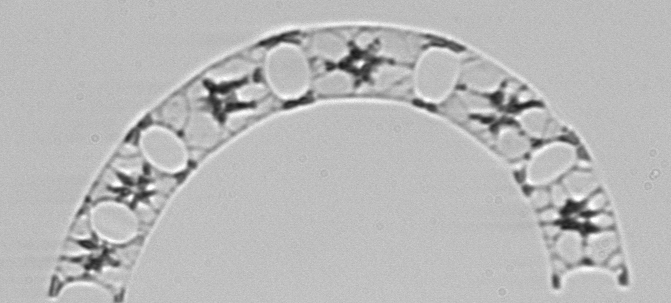
Label: Eucampia